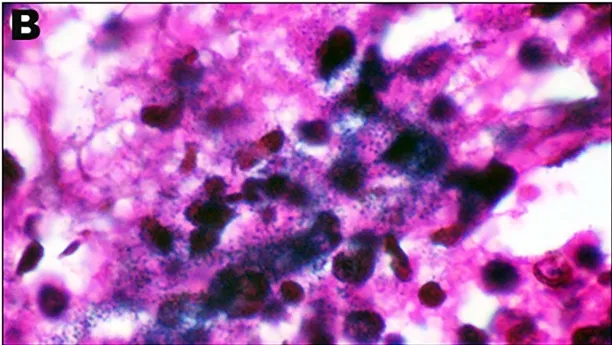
Representative Gram stain sections of lung (1000) (B).
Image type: pathology (gram)